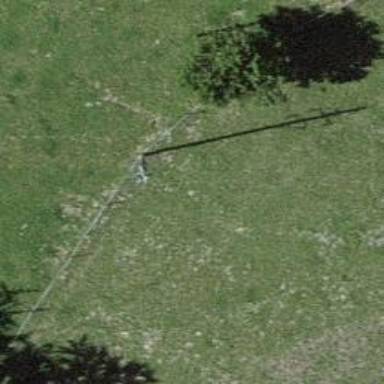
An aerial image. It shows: Minor power line.